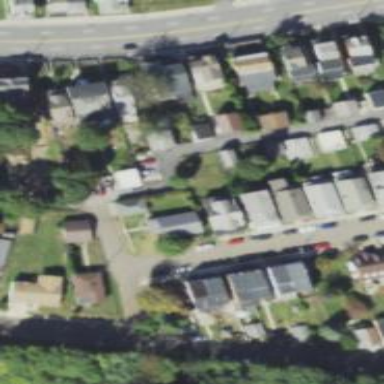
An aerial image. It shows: Alley classified as service road.